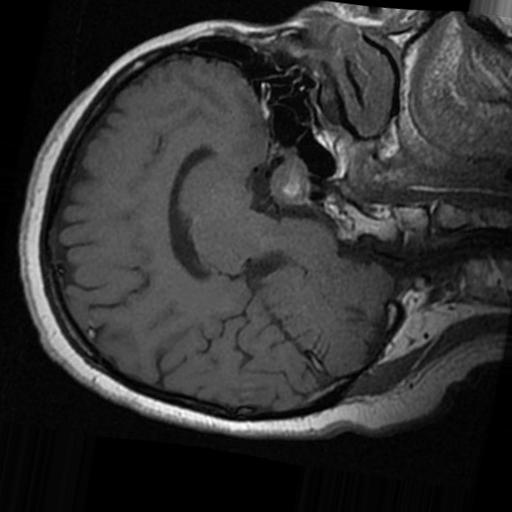
Label: brain_tumor